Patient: sex F, age 31
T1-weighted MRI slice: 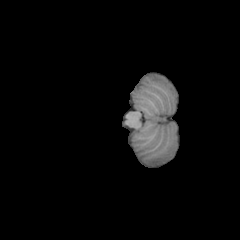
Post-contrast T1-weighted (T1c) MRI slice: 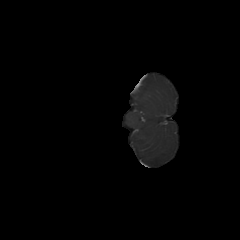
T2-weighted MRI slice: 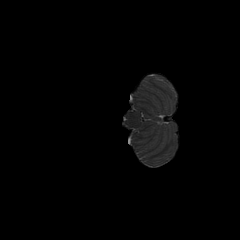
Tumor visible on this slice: no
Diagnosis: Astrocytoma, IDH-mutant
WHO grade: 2